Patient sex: M
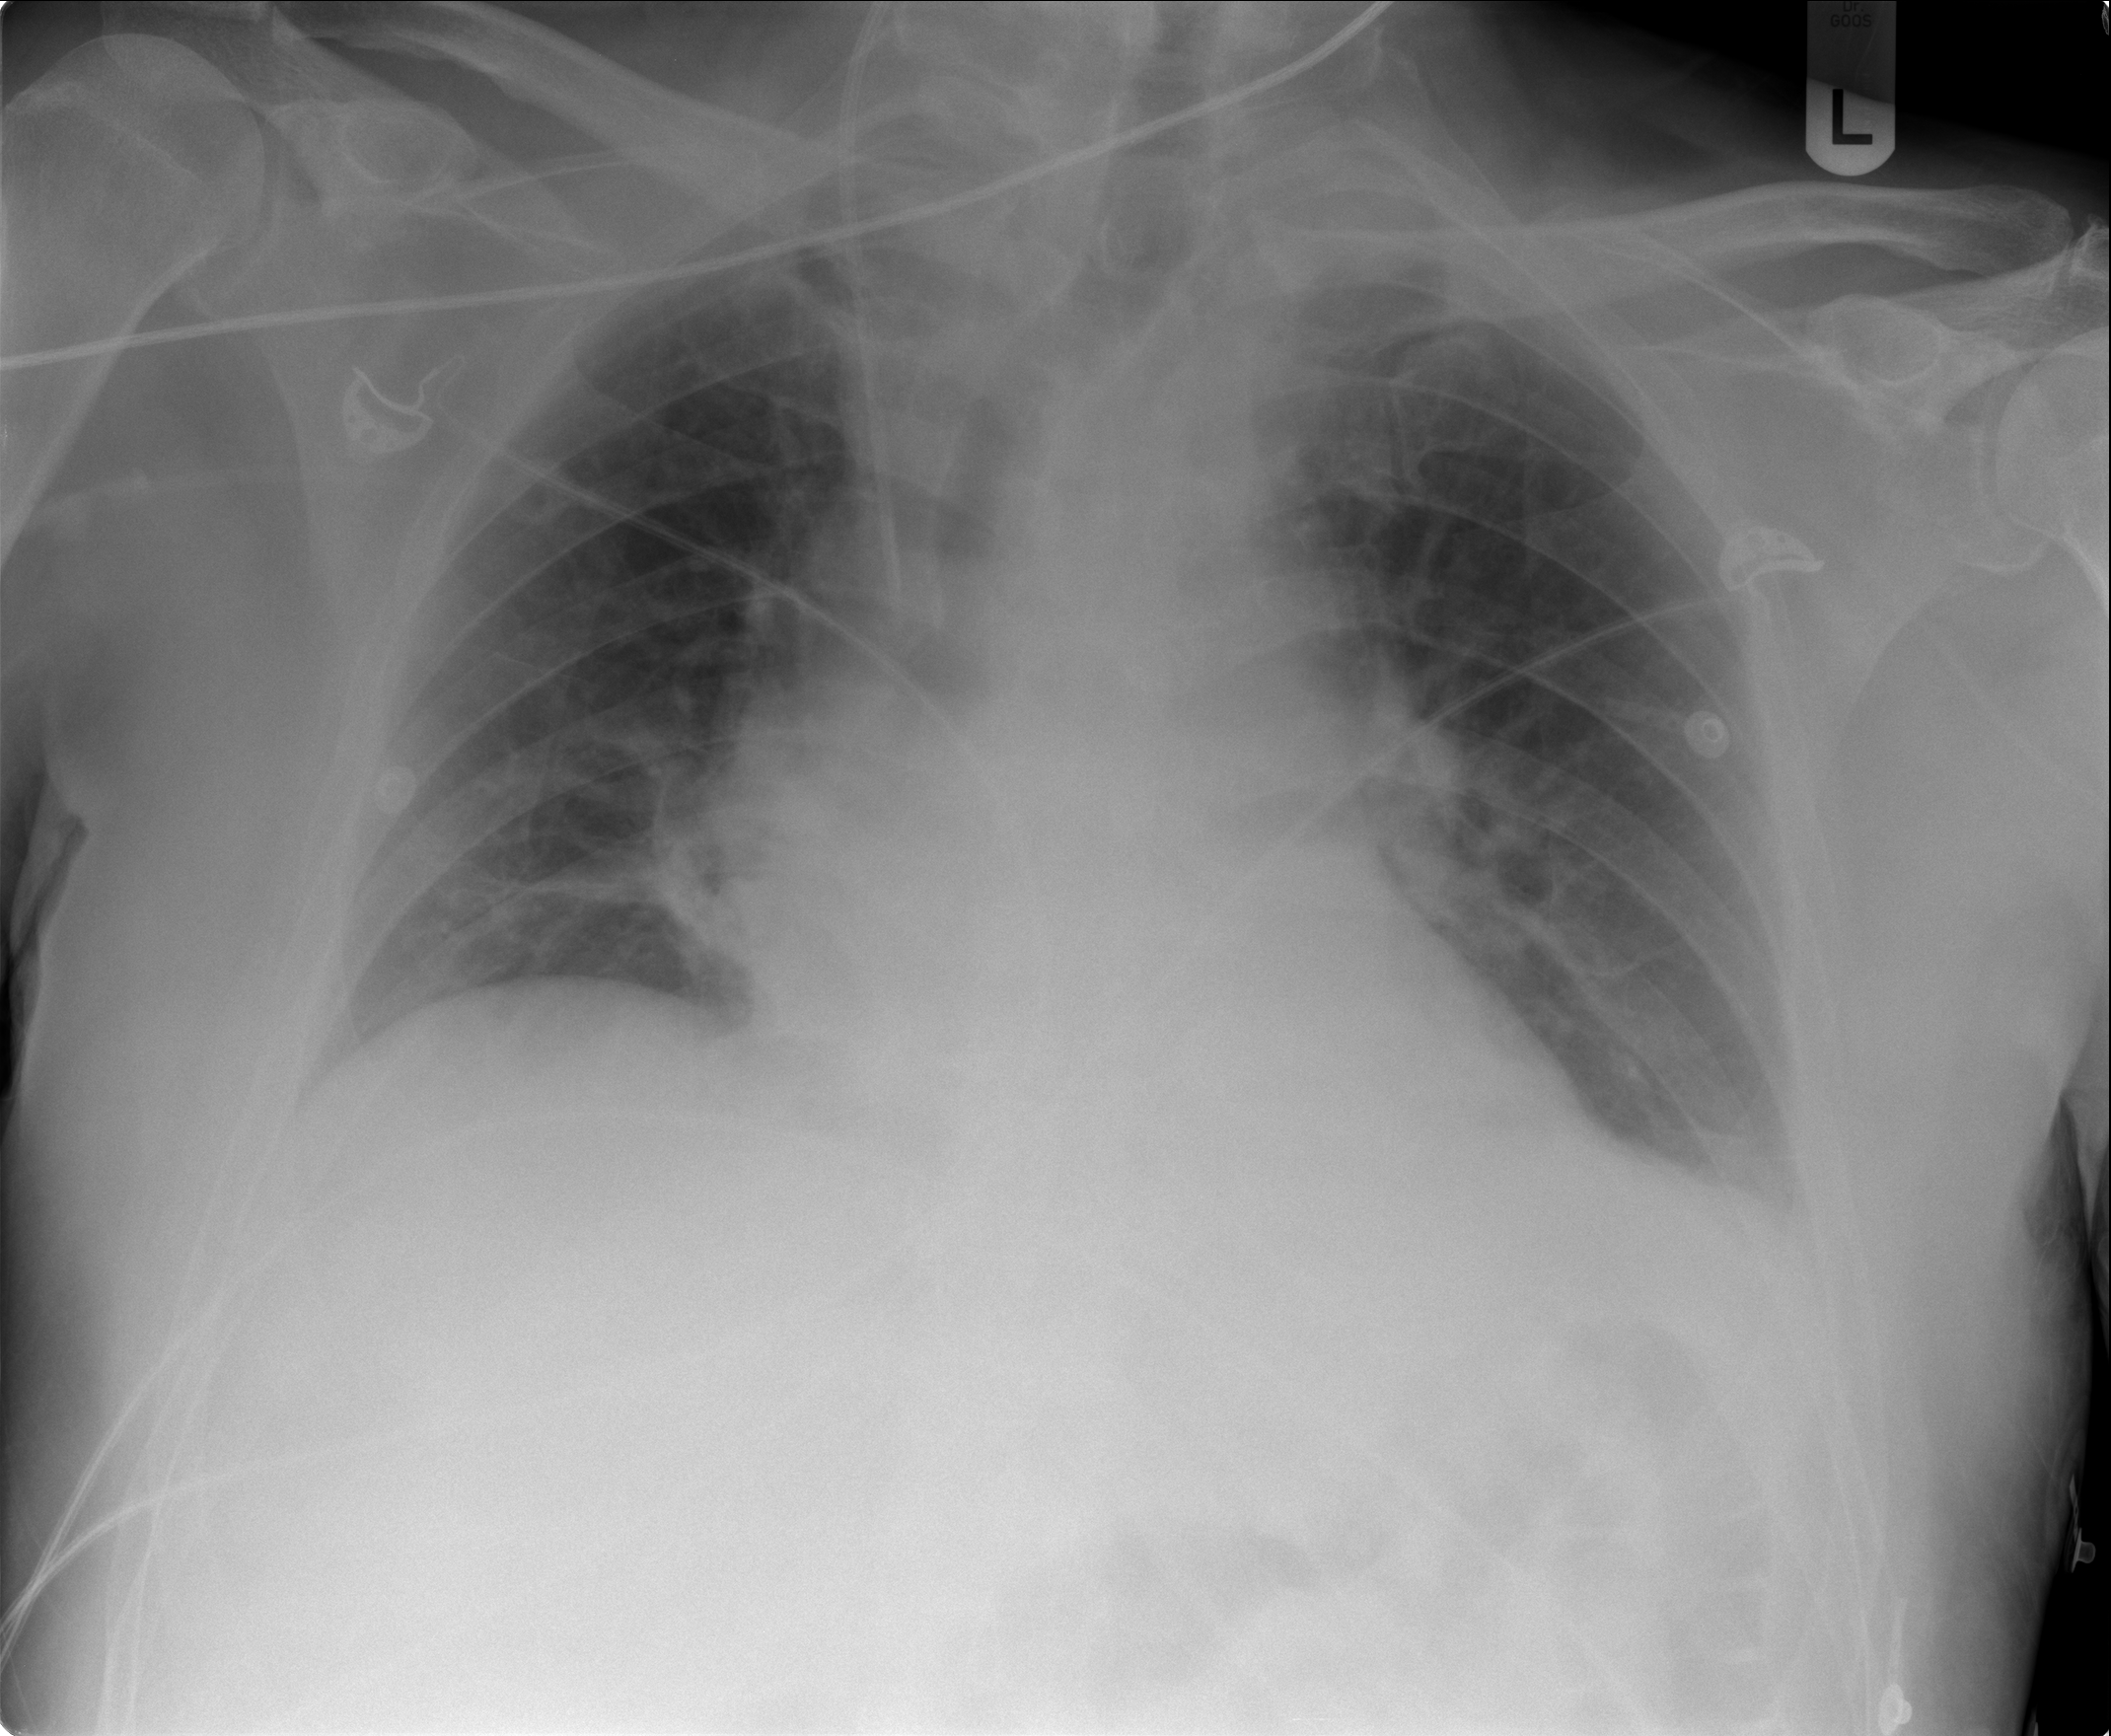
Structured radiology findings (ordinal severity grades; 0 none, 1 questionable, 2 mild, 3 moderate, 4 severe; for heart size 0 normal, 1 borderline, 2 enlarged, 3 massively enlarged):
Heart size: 0
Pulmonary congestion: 2
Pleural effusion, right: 0
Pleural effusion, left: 2
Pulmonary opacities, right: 0
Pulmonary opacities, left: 0
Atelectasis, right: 2
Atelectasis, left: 2